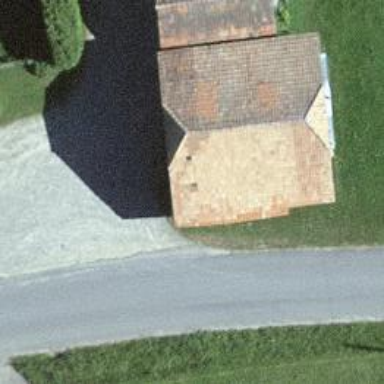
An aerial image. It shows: Rural barn.